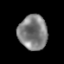
Tissue: lung
Cell type: Epithelial cells
Senescence score: 0.1591
Nuclear area (px): 983
Mean DAPI intensity: 127.412